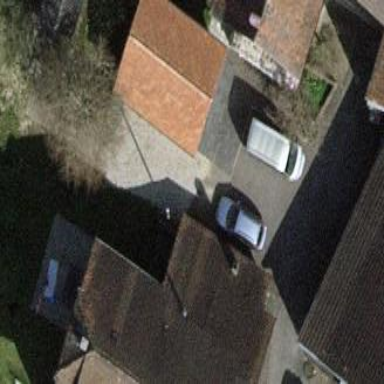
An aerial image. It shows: Group of garages.